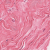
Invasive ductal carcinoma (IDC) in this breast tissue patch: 0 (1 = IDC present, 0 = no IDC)